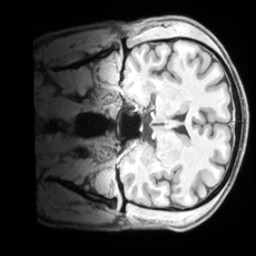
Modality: T1w
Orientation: coronal